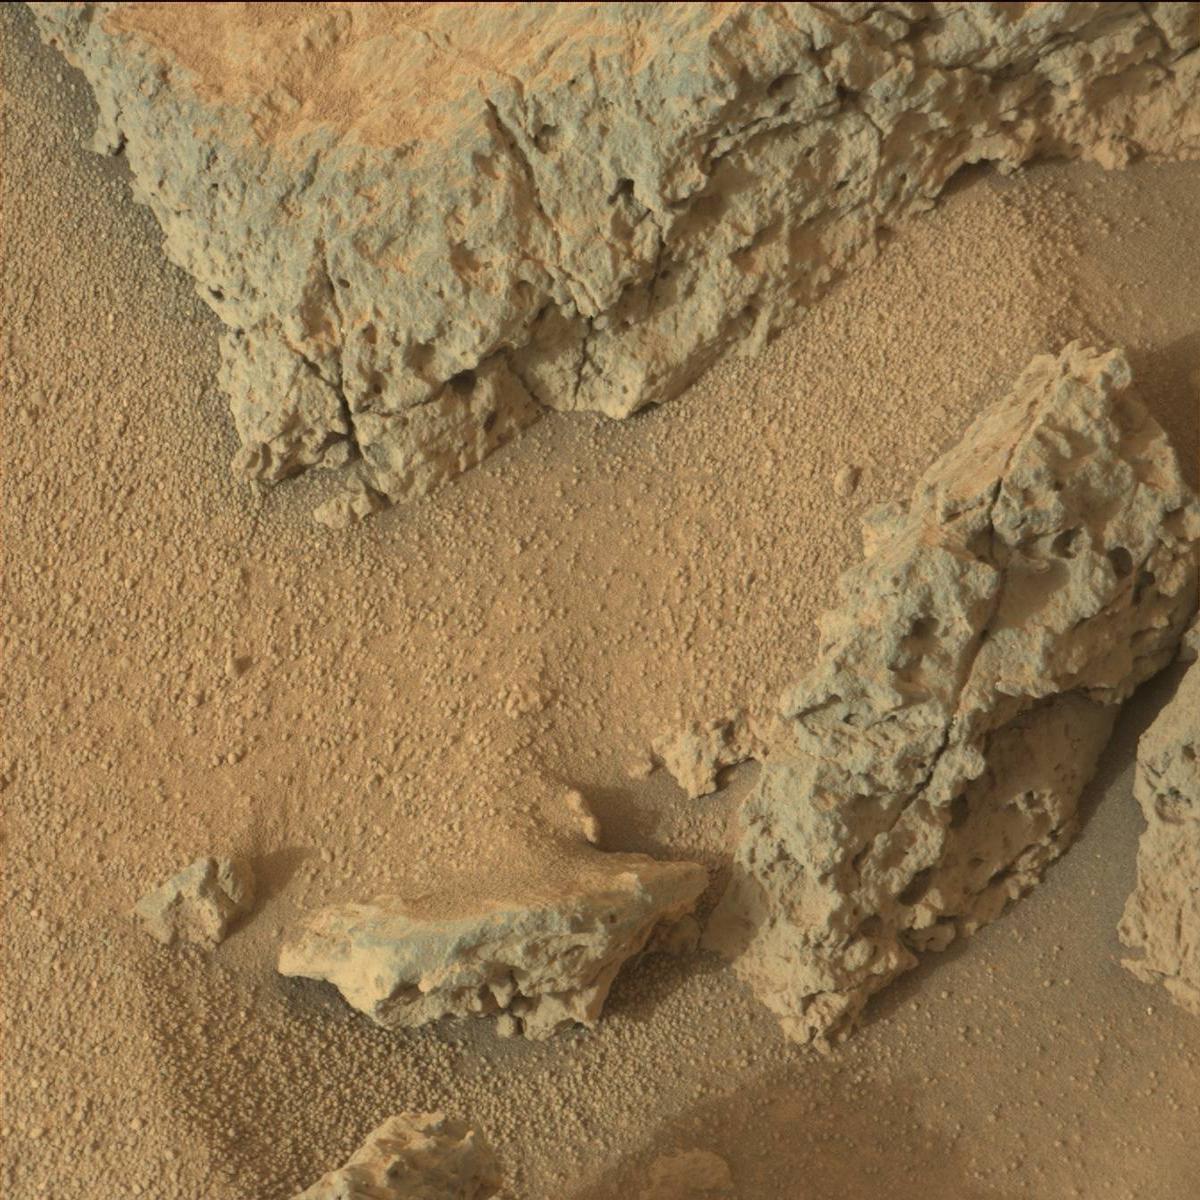
Terrain classes present: Bedrock, Sand / Soil